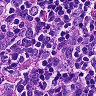
Metastatic tissue present: no